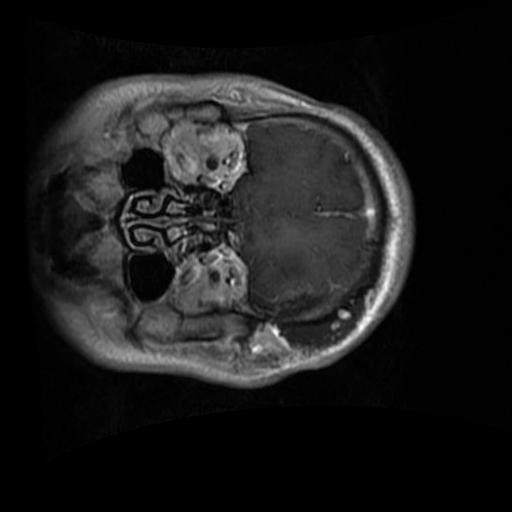
Label: brain_glioma